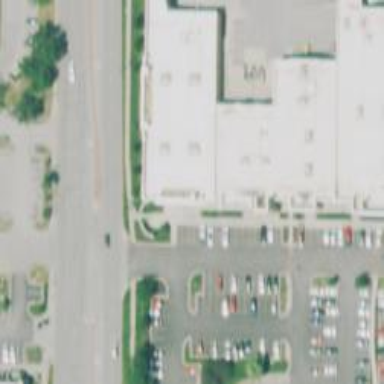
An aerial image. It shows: Parking space is available.